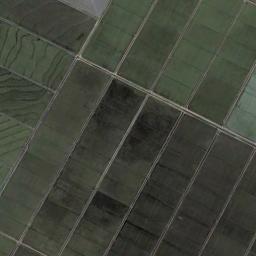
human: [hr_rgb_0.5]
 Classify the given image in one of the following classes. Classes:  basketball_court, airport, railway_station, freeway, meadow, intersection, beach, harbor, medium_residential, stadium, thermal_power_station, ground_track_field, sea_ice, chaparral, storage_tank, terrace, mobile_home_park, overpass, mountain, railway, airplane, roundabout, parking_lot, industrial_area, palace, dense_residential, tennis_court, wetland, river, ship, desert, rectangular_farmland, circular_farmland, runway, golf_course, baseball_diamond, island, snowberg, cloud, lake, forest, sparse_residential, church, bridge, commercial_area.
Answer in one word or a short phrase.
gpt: rectangular_farmland